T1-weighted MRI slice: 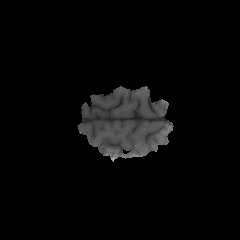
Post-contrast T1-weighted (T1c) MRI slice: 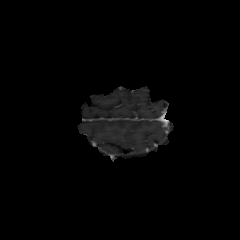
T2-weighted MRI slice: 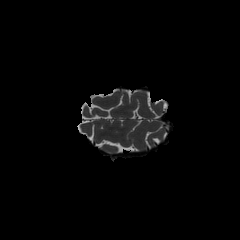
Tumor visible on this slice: no